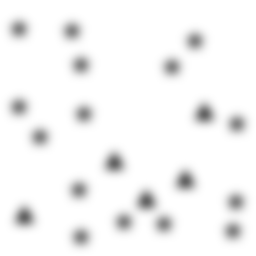
Squares: 0
Triangles: 5
Stars: 15
Total shapes: 20